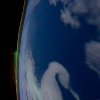
Label: water